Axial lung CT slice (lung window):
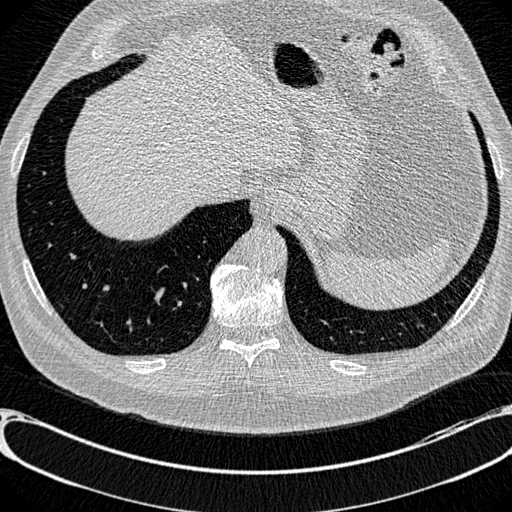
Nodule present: no